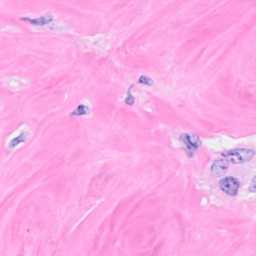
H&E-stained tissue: Breast